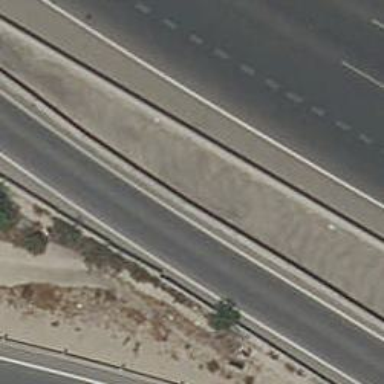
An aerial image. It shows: Jersey wall barrier.